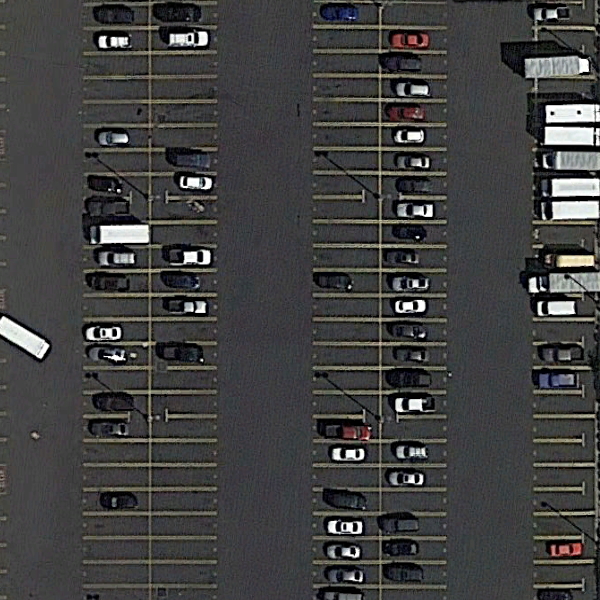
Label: Parking